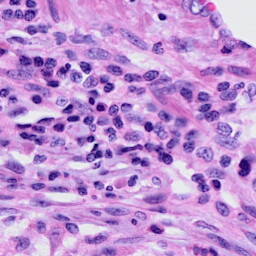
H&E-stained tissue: Cervix